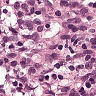
Metastatic tissue present: no